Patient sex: M
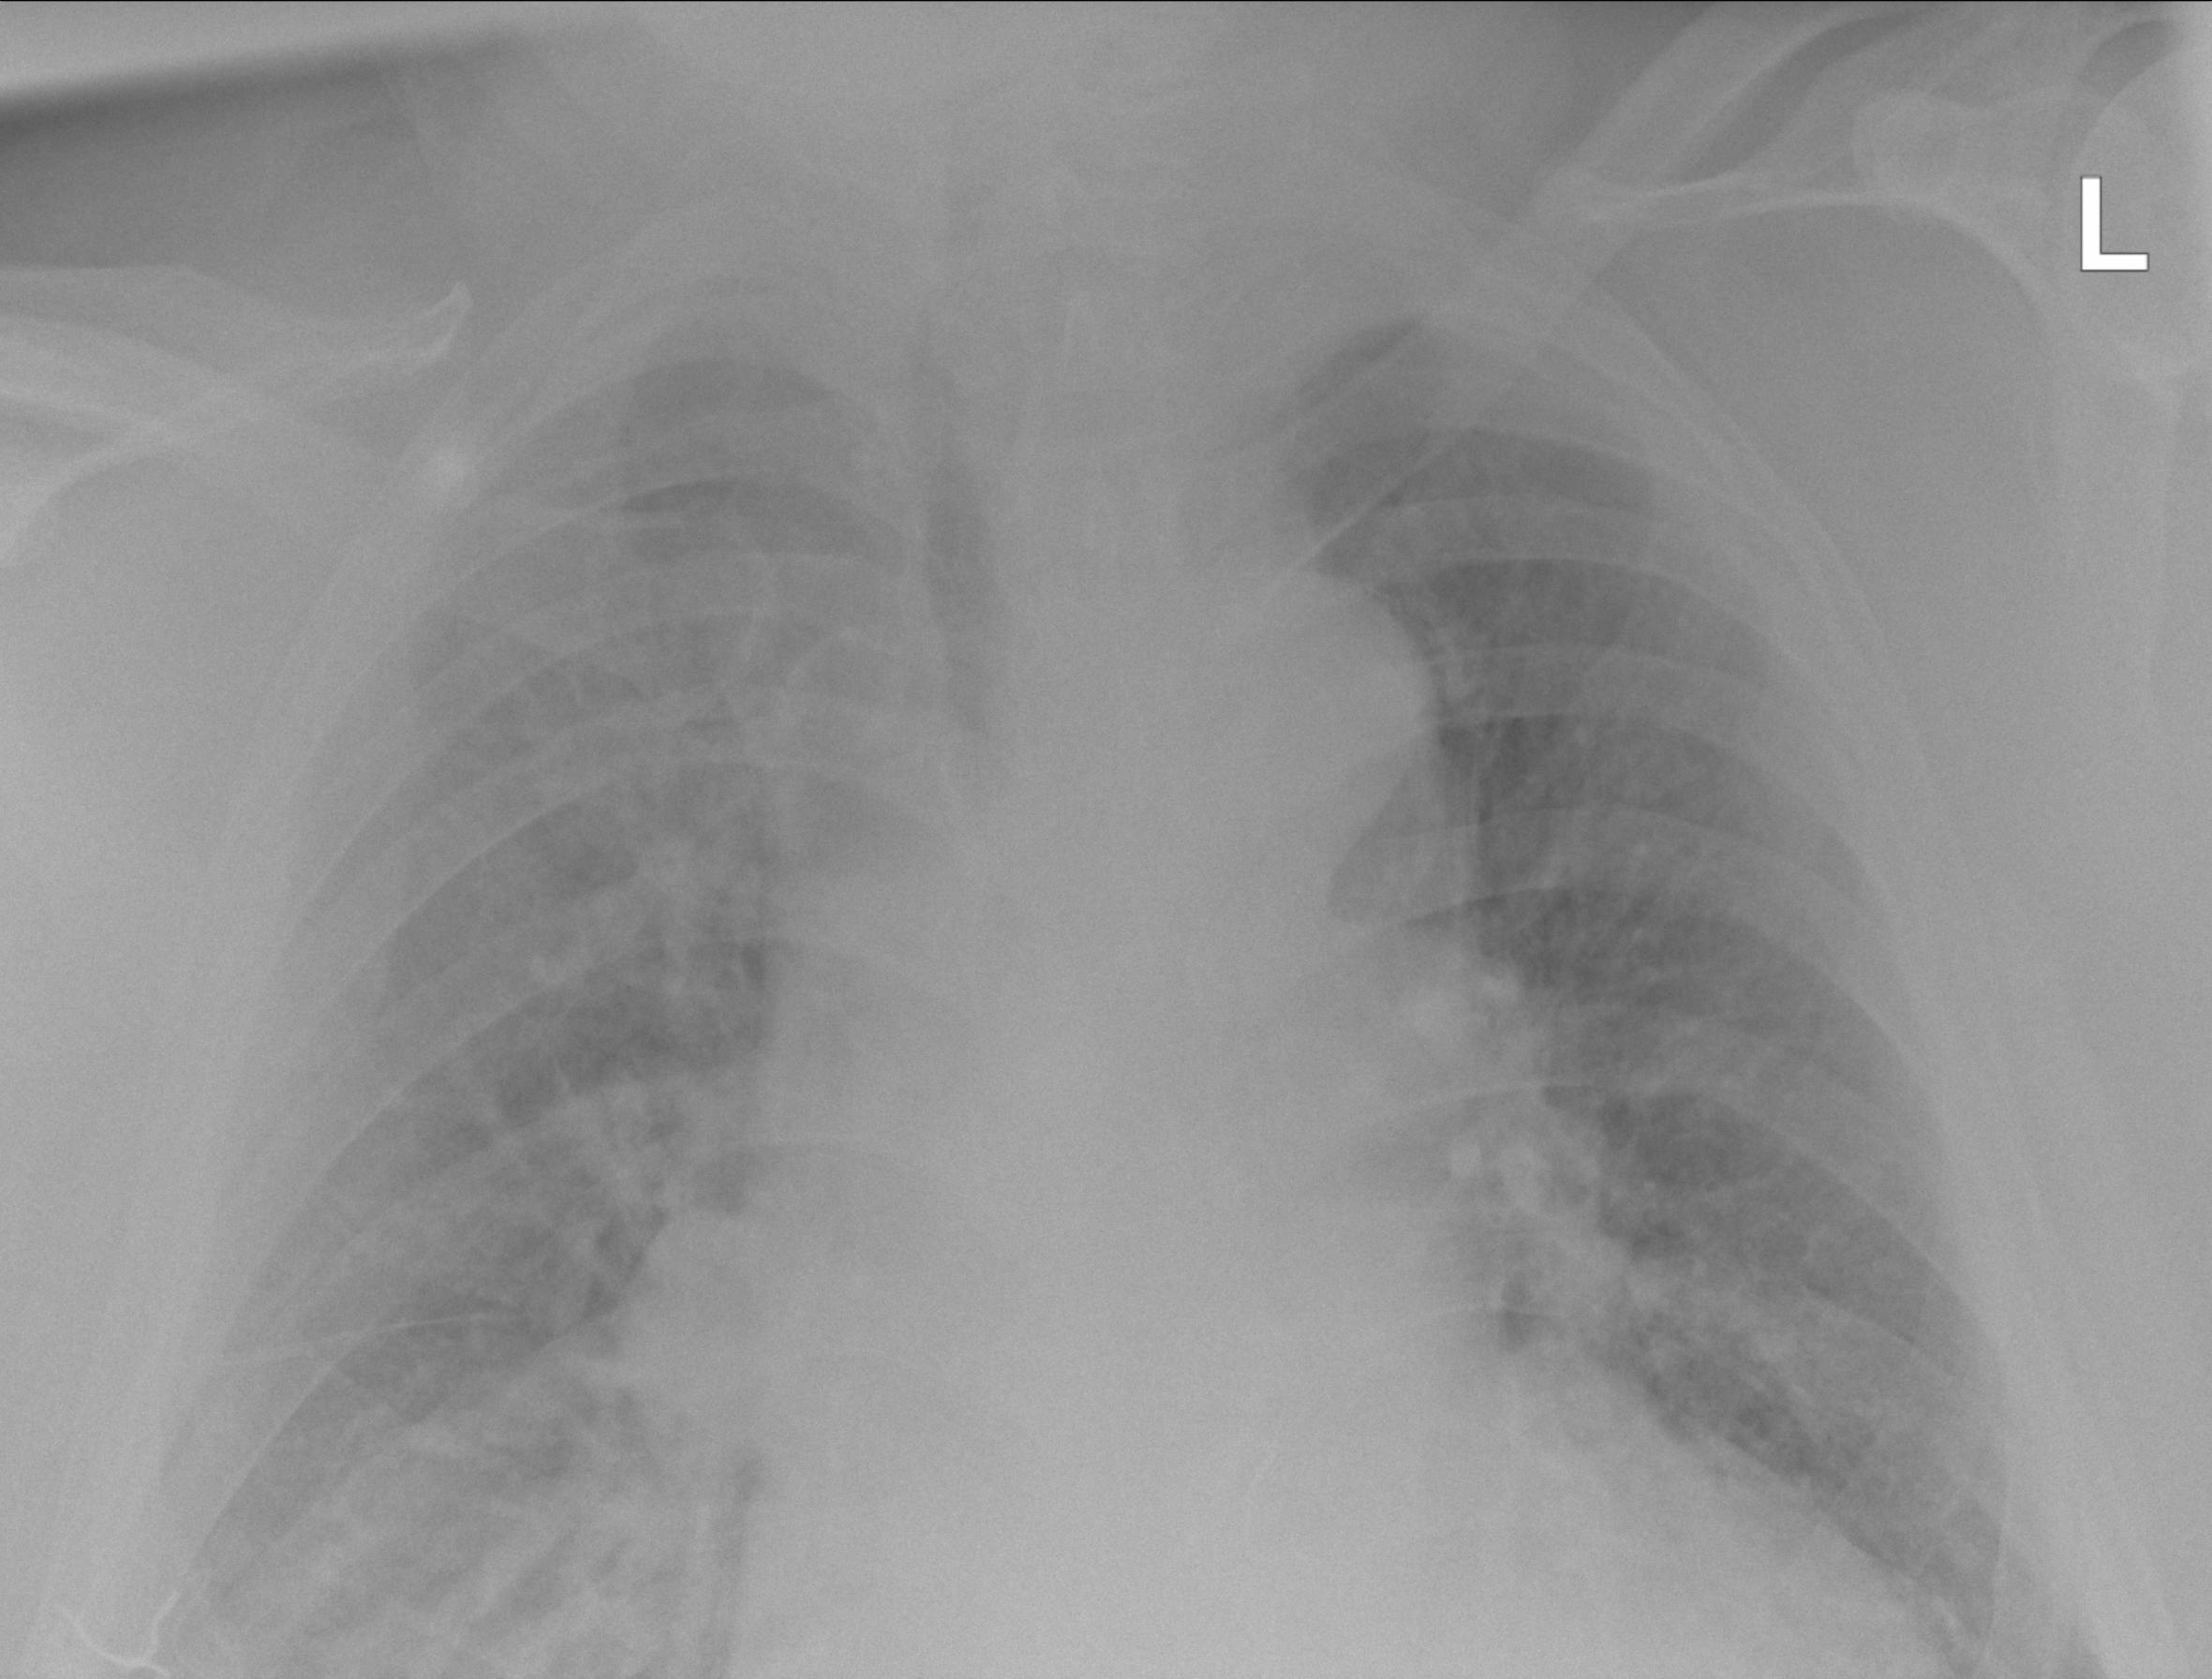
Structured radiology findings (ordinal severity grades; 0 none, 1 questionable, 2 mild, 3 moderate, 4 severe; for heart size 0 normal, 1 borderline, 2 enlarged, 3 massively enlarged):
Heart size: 2
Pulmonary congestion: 2
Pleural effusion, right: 2
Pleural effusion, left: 0
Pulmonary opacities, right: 0
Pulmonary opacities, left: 0
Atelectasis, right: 2
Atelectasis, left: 2